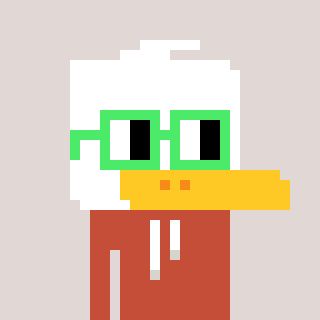
a pixel art character with square light green glasses, a duck-shaped head and a rust-colored body on a warm background